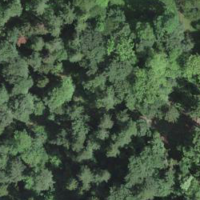
EUNIS habitat code: 44
Species observed at this site:
Cardamine heptaphylla